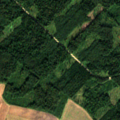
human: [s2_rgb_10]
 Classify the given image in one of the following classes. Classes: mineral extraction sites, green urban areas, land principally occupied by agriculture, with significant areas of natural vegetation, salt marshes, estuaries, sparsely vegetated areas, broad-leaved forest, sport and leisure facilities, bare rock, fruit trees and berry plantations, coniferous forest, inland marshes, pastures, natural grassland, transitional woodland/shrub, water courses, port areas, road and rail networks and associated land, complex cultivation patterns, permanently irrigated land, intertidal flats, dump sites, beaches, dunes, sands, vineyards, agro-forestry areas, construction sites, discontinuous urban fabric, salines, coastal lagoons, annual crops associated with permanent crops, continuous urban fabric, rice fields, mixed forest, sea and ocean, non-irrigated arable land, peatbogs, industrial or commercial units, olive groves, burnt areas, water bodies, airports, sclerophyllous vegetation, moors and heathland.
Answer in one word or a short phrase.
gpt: non-irrigated arable land, broad-leaved forest, mixed forest